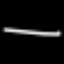
Label: line